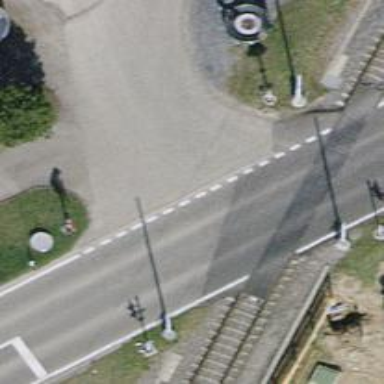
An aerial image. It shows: Secondary road with asphalt surface passing over bridge.